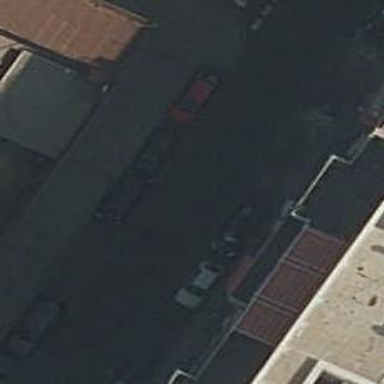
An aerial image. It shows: Parallel street-side parking with asphalt surface.